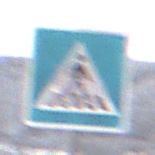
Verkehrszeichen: FussgaengerueberwegLinks
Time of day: MorningAfternoon
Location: Outdoor (Nature)
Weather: PartlyCloudy
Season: Winter
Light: Natural